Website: macys
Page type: cart
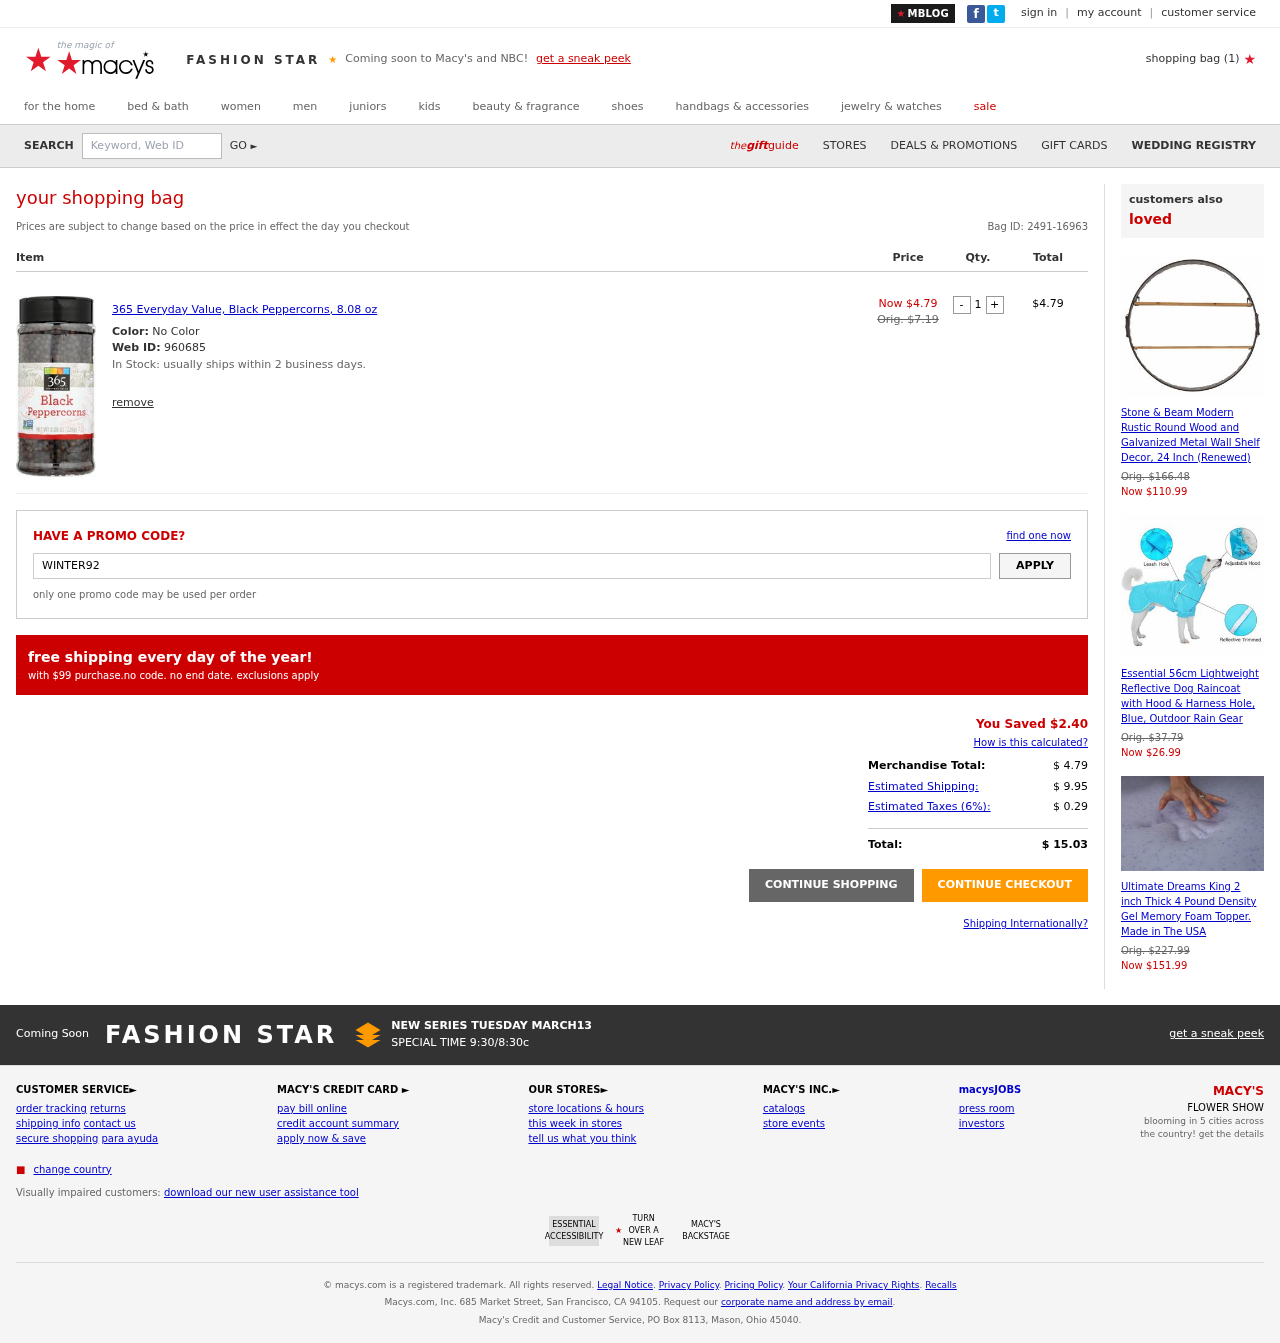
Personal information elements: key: PII_PROMO_CODE
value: WINTER92
Product elements: key: PRODUCT1_NAME
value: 365 Everyday Value, Black Peppercorns, 8.08 oz
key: PRODUCT1_PRICE
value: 4.79
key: PRODUCT1_QUANTITY
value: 1
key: PRODUCT2_NAME
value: Stone & Beam Modern Rustic Round Wood and Galvanized Metal Wall Shelf Decor, 24 Inch (Renewed)
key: PRODUCT2_PRICE
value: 110.99
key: PRODUCT3_NAME
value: Essential 56cm Lightweight Reflective Dog Raincoat with Hood & Harness Hole, Blue, Outdoor Rain Gear
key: PRODUCT3_PRICE
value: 26.99
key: PRODUCT4_NAME
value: Ultimate Dreams King 2 inch Thick 4 Pound Density Gel Memory Foam Topper. Made in The USA
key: PRODUCT4_PRICE
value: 151.99
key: PRODUCT1_SKU
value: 960685
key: PRODUCT1_ORIGINAL_PRICE
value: Orig. $7.19
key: PRODUCT1_TOTAL
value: $4.79
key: PRODUCT2_ORIGINAL_PRICE
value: Orig. $166.48
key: PRODUCT3_ORIGINAL_PRICE
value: Orig. $37.79
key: PRODUCT4_ORIGINAL_PRICE
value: Orig. $227.99
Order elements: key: ORDER_NUM_ITEMS
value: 1
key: ORDER_ID
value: Bag ID: 2491-16963
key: ORDER_SAVINGS
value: $2.40
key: ORDER_SUBTOTAL
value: $ 4.79
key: ORDER_SHIPPING_COST
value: $ 9.95
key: ORDER_TAX
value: $ 0.29
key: ORDER_TOTAL
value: $ 15.03